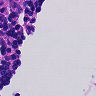
Metastatic tissue present: no